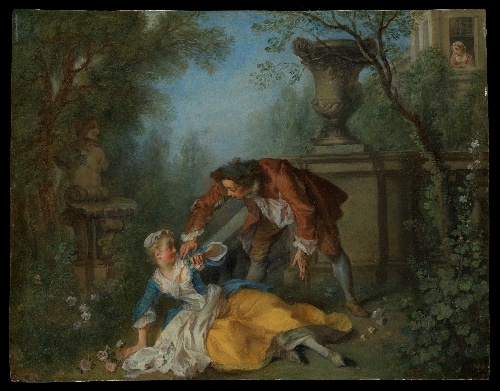
Title: The Servant Justified
Artist: Nicolas Lancret
Artist bio: French, Paris 1690–1743 Paris
Date: ca. 1740
Object type: Painting
Classification: Paintings
Medium: Oil on copper
Dimensions: 11 x 14 in. (27.9 x 35.6 cm)
Department: European Paintings
Credit line: Purchase, Walter and Leonore Annenberg and The Annenberg Foundation Gift, 2004
Accession year: 2004
Repository: Metropolitan Museum of Art, New York, NY
Tags: Men|Women